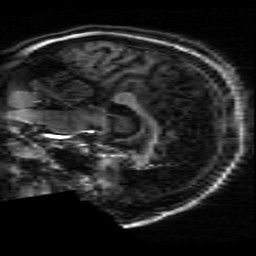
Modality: T1w
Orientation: sagittal
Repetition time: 0.008948 s
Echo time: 0.001784 s